Interaction volume radius: 5 \u00c5
Interaction volume height: 15 \u00c5
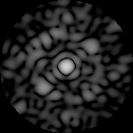
Disorder parameter: 0.6851